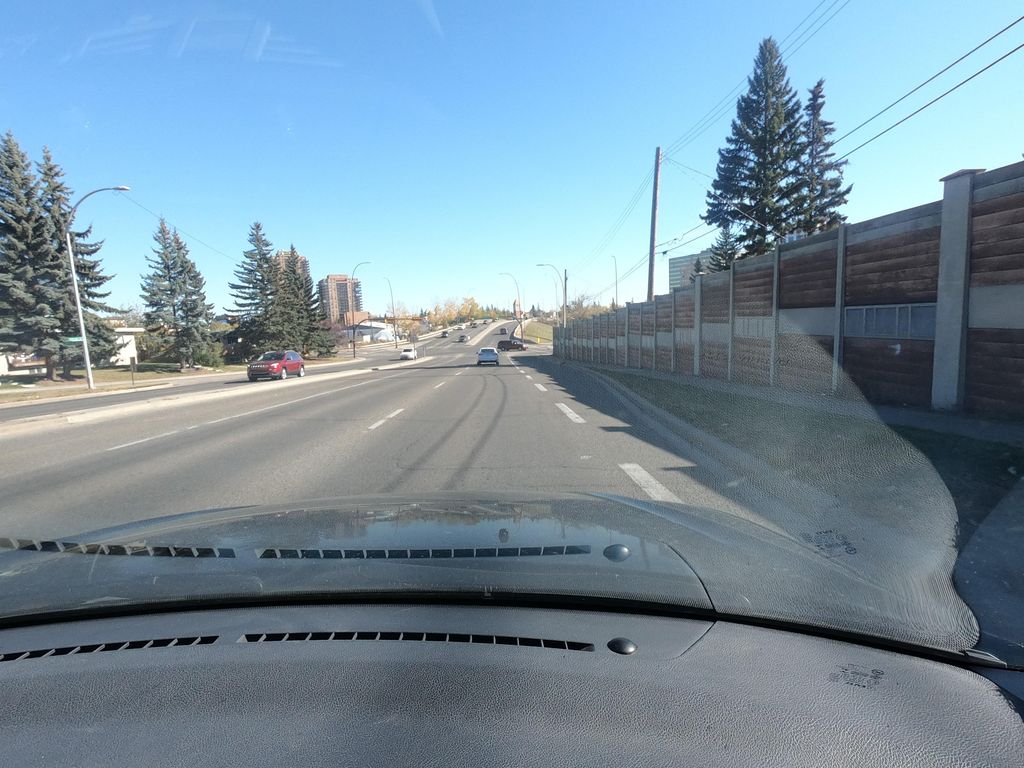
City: calgary